Interaction volume radius: 10 \u00c5
Interaction volume height: 20 \u00c5
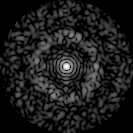
Disorder parameter: 0.8427